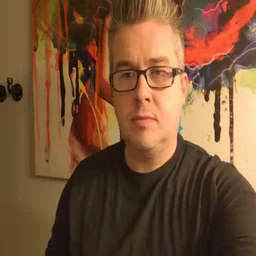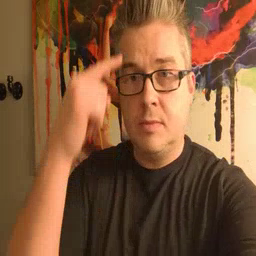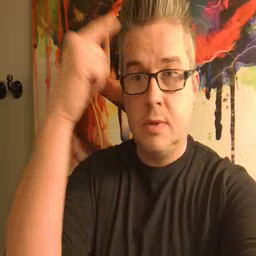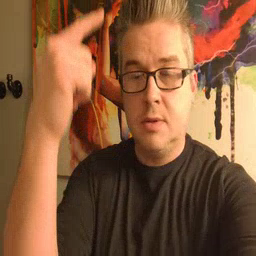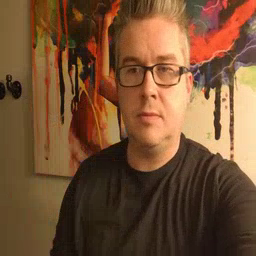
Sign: penny